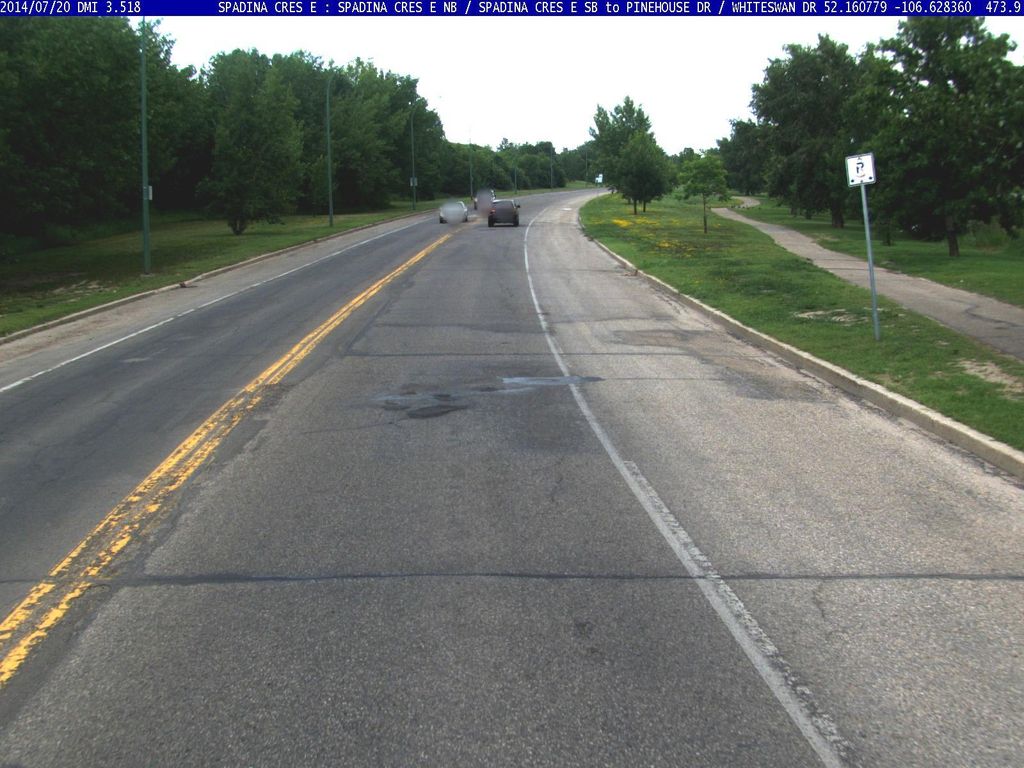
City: saskatoon